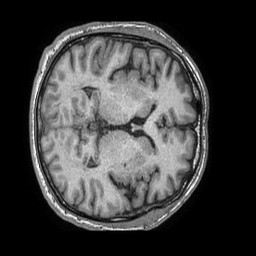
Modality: T1w
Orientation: axial
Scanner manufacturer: philips
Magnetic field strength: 1.5 T
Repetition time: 0.007559 s
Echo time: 0.003433 s